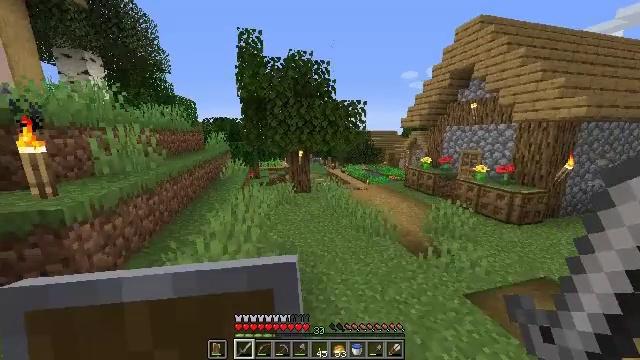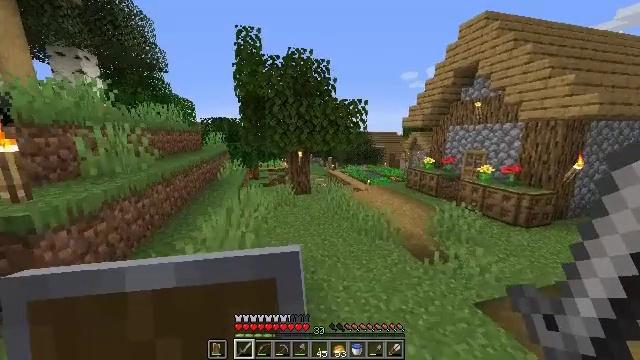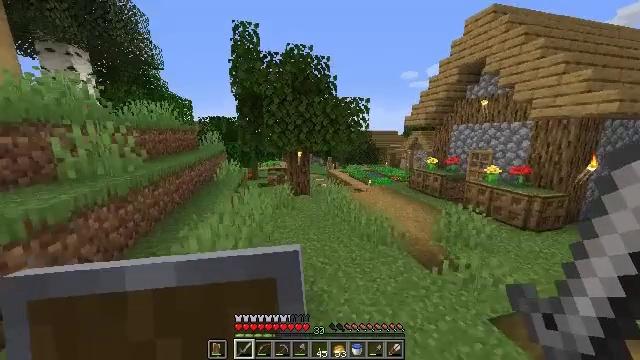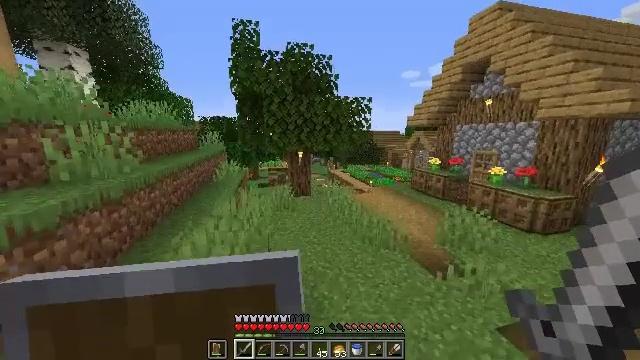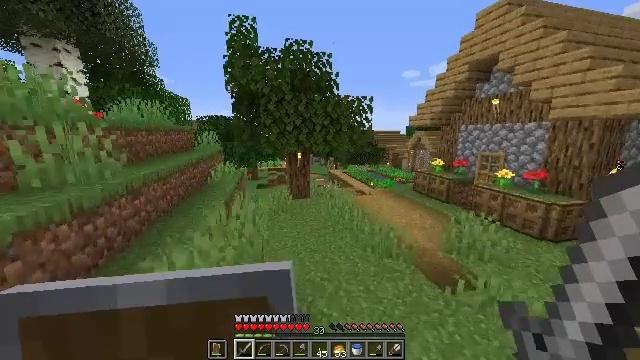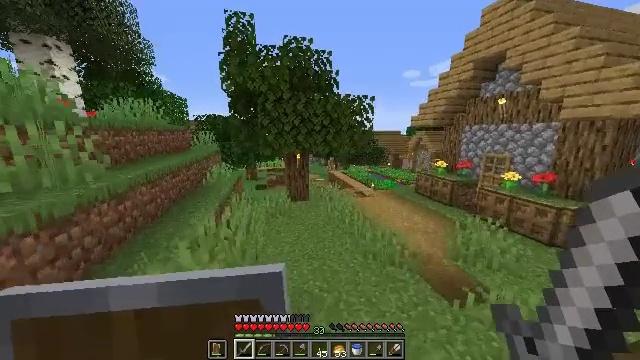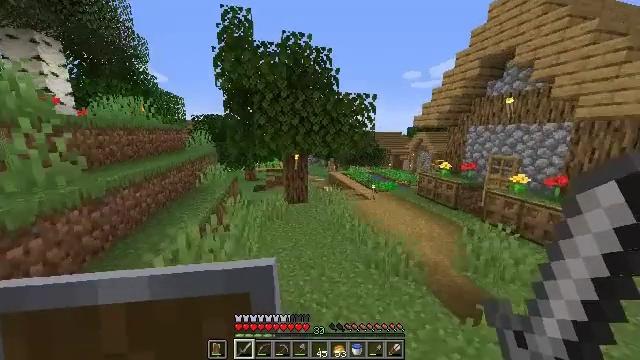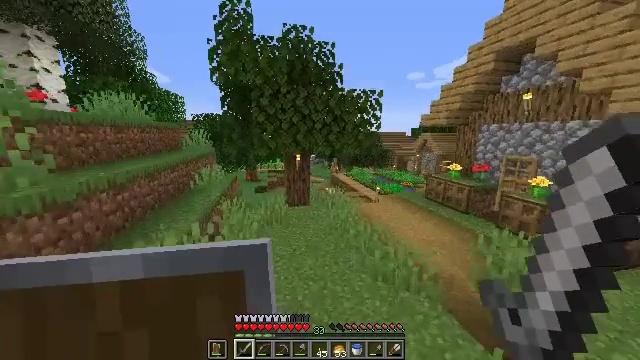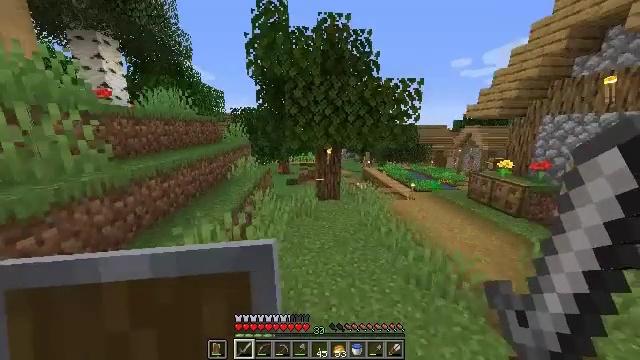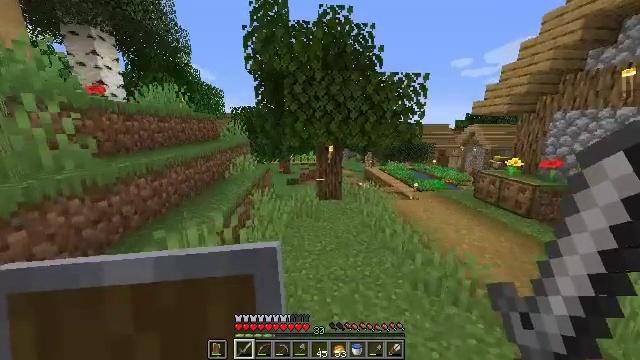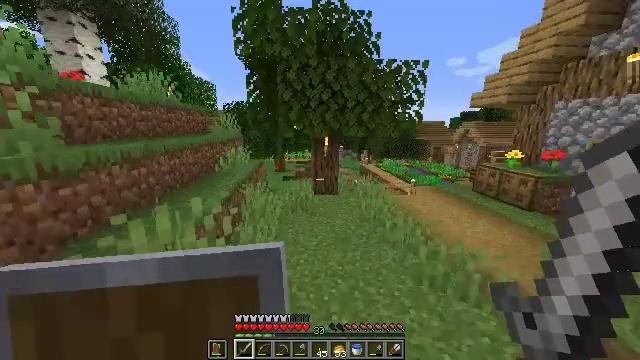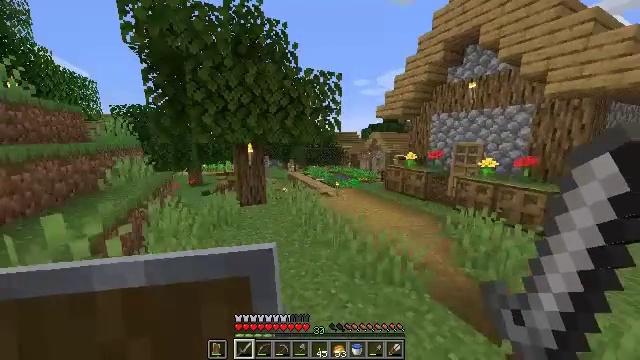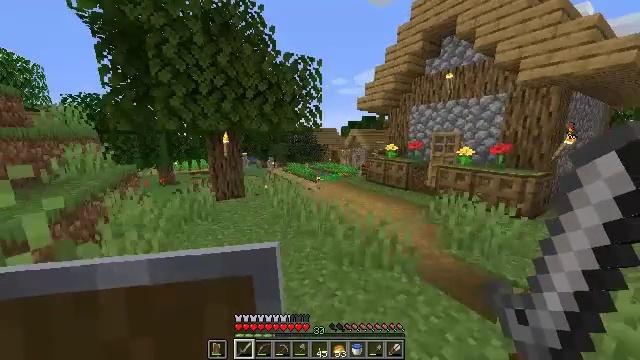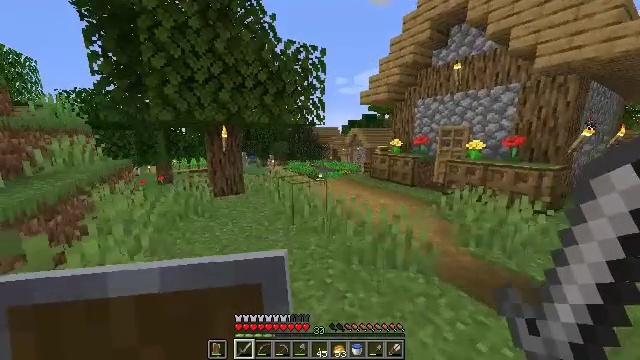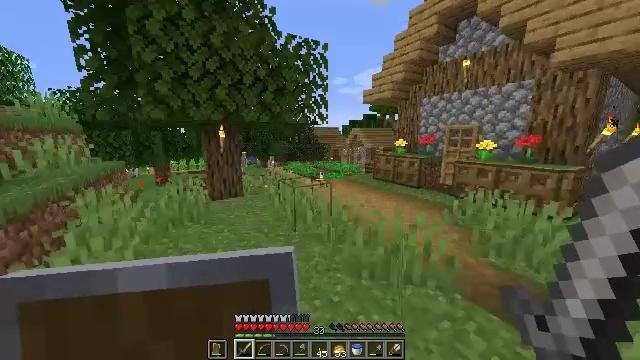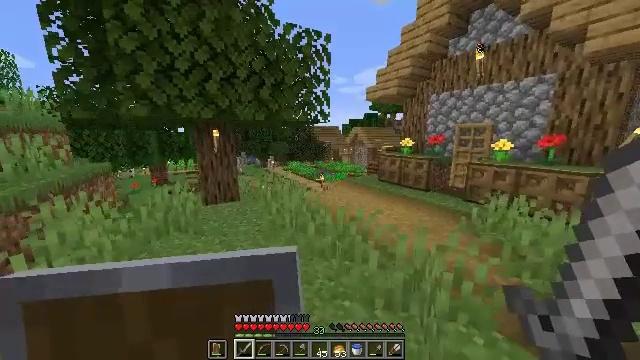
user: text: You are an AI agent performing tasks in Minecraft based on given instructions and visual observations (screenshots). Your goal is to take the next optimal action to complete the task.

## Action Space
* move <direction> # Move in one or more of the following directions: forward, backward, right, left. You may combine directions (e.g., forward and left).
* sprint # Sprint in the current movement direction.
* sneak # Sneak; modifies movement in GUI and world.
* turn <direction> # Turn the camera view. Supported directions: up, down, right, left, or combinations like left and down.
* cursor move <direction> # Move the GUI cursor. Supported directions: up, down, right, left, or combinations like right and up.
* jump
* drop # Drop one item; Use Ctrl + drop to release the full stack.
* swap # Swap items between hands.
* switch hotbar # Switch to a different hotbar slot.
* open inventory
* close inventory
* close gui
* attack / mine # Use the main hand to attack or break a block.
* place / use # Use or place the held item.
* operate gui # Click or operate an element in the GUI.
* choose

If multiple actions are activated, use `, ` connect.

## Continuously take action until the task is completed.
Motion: motion action
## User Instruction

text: Get the oak trapdoor back into your inventory.
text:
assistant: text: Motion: move forward
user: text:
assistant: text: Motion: move forward
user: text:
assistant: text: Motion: move forward
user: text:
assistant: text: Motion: move forward
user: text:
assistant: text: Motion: move forward
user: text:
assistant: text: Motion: move forward
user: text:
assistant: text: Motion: move forward
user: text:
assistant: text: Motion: move forward, sprint, turn left and down
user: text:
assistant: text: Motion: move forward, sprint
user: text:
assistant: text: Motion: move forward, sprint, turn right
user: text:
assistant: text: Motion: move forward, turn right and up
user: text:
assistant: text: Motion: move forward, turn right
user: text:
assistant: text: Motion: move forward
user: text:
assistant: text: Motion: move forward
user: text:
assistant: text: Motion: move forward
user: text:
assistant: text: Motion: move forward
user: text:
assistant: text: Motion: move forward, turn right
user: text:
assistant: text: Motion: move forward
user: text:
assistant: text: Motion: move forward
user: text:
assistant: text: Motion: move forward
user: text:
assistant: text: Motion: move forward
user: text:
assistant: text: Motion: move forward
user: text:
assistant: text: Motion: move forward, turn right
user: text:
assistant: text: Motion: move forward, turn right and down
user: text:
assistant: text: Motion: move forward
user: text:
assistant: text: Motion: move forward
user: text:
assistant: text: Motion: move forward
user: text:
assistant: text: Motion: move forward
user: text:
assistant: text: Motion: move forward and move left
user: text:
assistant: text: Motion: move forward and move left